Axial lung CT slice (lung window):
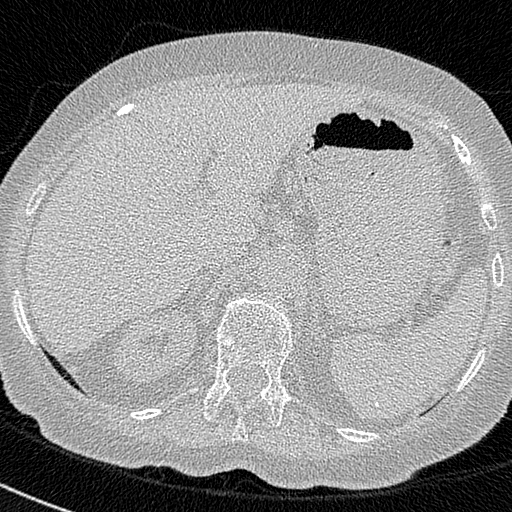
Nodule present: no